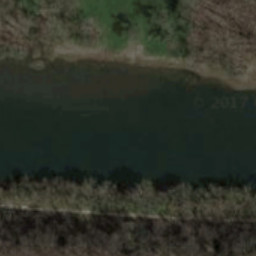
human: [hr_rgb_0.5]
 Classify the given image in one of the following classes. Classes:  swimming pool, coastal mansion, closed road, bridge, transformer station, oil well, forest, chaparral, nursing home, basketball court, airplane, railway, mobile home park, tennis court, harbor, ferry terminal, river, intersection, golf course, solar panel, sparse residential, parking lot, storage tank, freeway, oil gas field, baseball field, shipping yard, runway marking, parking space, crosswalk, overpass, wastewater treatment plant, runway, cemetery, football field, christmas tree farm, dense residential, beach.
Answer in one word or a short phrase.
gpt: river